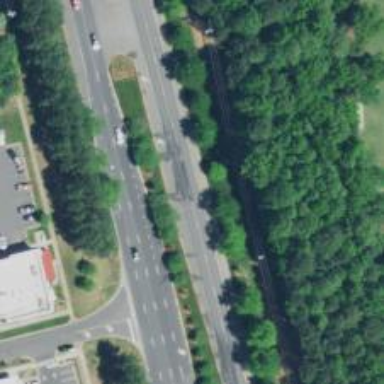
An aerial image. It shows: Trunk highway.